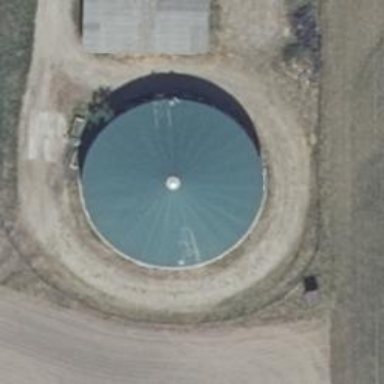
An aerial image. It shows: Silo.